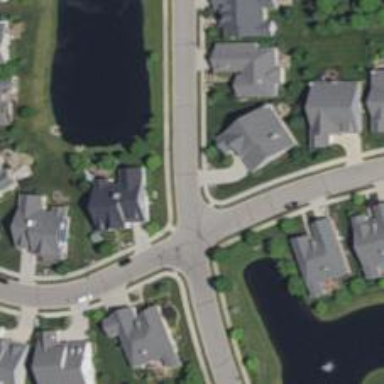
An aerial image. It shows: Residential road.